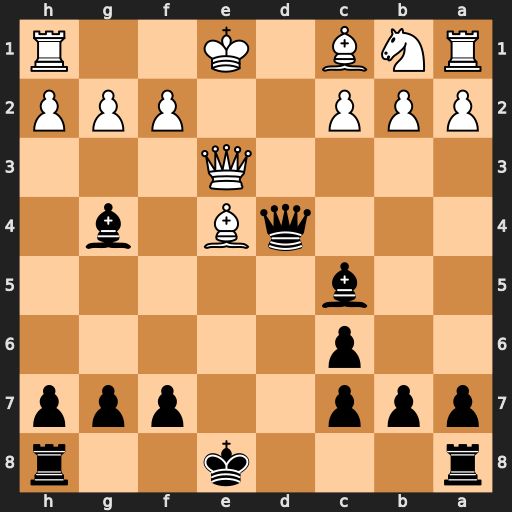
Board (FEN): r3k2r/ppp2ppp/2p5/2b5/3qB1b1/4Q3/PPP2PPP/RNB1K2R
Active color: b
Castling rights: KQkq
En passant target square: -
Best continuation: Qd1#